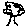
Label: tree